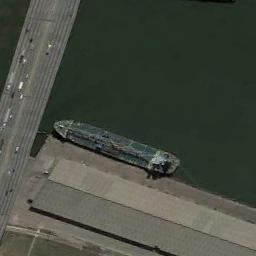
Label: ship